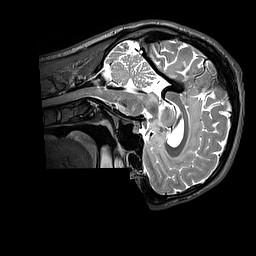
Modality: T2w
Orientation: sagittal
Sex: male
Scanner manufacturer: siemens
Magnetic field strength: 3 T
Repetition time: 3.2 s
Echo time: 0.409 s